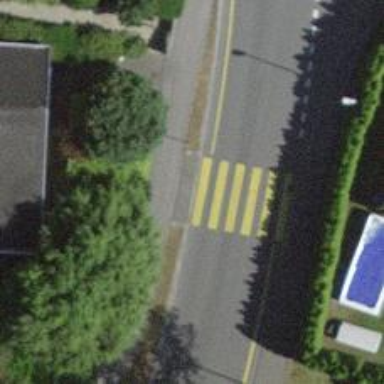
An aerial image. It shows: Kerb barrier.